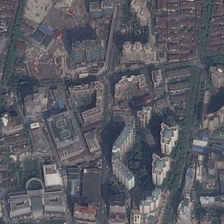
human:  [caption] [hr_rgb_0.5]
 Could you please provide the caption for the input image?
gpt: many buildings and some green trees are in a commercial area .

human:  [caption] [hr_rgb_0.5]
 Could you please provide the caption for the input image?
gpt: many buildings and some green trees are in a commercial area .

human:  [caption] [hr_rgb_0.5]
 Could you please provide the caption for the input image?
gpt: many buildings and some green trees are in a commercial area .

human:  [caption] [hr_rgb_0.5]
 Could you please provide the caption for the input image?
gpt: many buildings and some green trees are in a commercial area .

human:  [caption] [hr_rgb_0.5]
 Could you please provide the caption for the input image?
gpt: many buildings and some green trees are in a commercial area .